Aerial crown-view tile of a tropical tree (Barro Colorado Island, Panama), acquired 20250317:
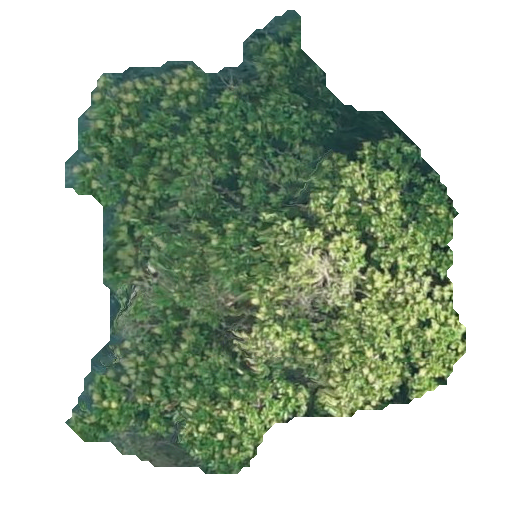
Species: Anacardium excelsum
GBIF accepted scientific name: Anacardium excelsum
Crown area: 186.989 m²